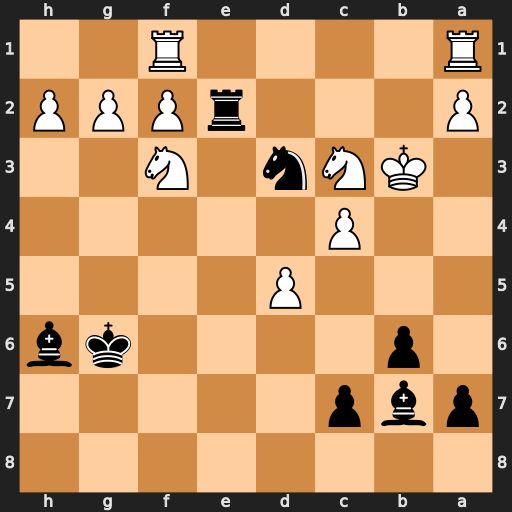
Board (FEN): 8/pbp5/1p4kb/3P4/2P5/1KNn1N2/P3rPPP/R4R2
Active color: b
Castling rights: -
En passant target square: -
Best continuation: Rb2+ Ka4 Rb4+ Ka3 Bf8